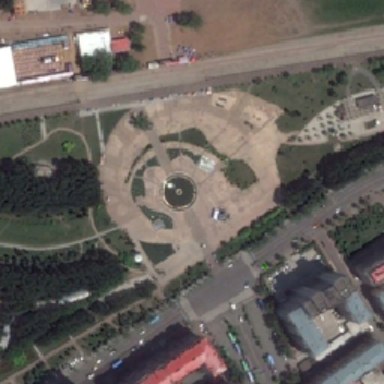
The plaza is close to the bustling urban area .